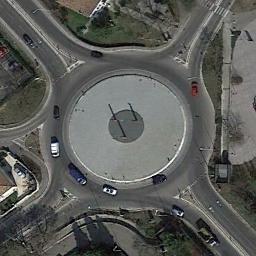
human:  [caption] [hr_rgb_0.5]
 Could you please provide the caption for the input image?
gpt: The roundabout connects five roads and some cars are driving on the roundabout .

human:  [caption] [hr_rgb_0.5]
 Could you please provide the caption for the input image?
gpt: The roundabout is on the grass next to trees and buildings .

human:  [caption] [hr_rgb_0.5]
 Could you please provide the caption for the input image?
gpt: There are several moving vehicles on the road at the roundabout, There are several buildings and some trees and some lawns around the roundabout .

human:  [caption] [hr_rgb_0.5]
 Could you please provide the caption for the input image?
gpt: There are some cars at the roundabout .

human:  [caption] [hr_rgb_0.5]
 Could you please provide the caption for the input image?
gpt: There are some green lawns around the roundabout .